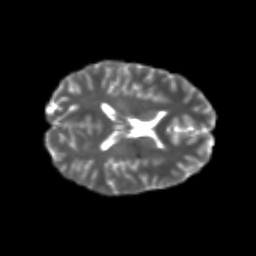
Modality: T2w
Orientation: axial
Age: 24
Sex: female
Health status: healthy
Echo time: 0.074 s